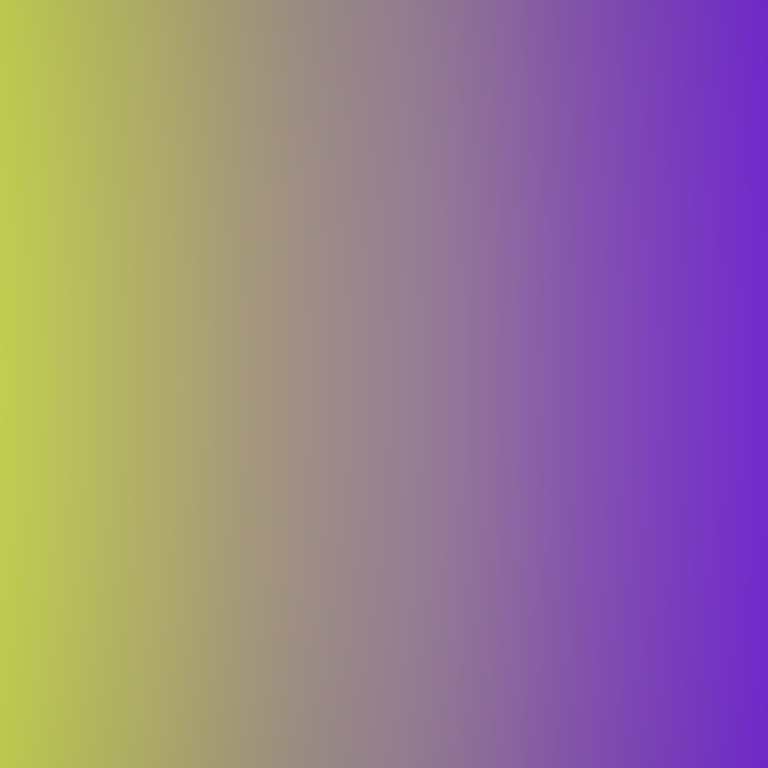
Abstract light effect, smooth gradient from yellow to purple, calm atmosphere, soft blend, no room, no furniture, no objects.